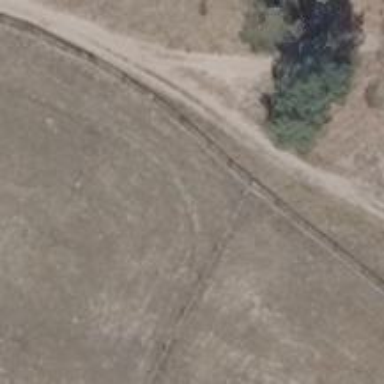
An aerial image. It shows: Sandy track road with grade5 tracktype.